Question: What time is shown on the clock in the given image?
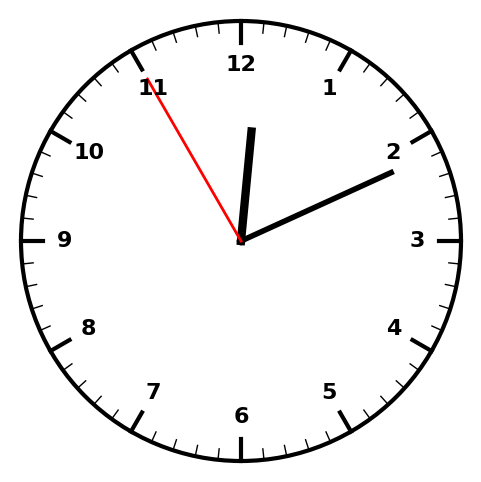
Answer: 12:10:55